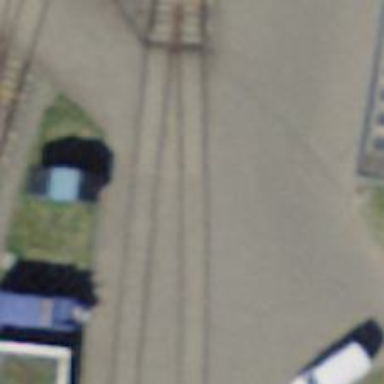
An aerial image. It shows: Railway yard in service.